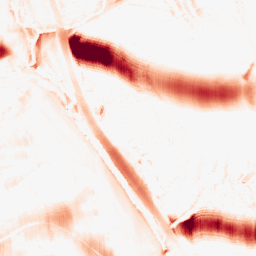
Category: morphological
Decomposition family: morphological_ellipse
Decomposition parameters: operation: opening
width: 50
height: 20
Upsampling method: sinc_blackman
Upsampling parameters: scale: 4
kernel_size: 16
Upsampling scale: 4